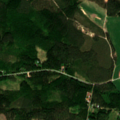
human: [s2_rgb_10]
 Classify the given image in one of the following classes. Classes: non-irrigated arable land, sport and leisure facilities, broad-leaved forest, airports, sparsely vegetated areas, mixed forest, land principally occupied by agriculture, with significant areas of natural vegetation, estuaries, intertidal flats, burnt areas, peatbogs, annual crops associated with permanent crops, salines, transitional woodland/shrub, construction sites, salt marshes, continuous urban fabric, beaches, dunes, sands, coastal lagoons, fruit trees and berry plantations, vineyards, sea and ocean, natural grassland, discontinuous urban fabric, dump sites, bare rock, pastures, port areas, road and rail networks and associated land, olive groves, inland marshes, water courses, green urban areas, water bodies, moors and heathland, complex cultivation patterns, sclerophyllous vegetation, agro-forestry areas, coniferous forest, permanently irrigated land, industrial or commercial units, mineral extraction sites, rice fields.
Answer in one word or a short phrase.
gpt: non-irrigated arable land, broad-leaved forest, coniferous forest, mixed forest